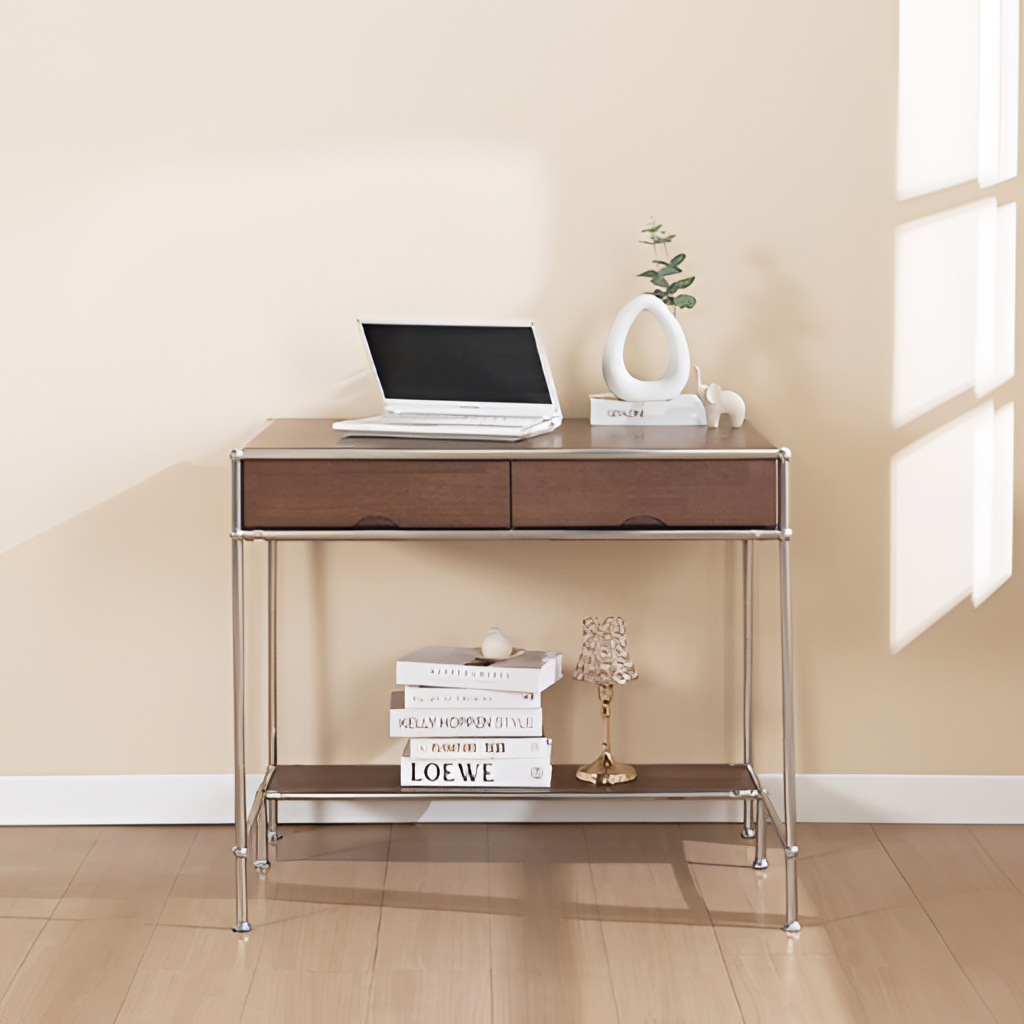
dark brown wood console table, living room, paint wallpaper, with solid pattern, minimalist, wood flooring, with plank pattern